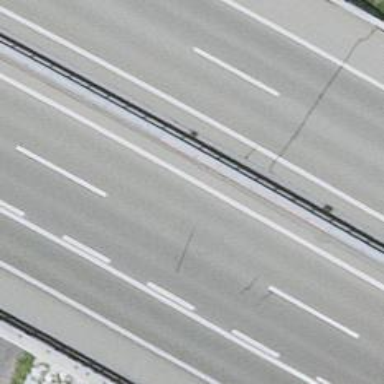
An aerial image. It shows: Motorway bridge with asphalt surface.